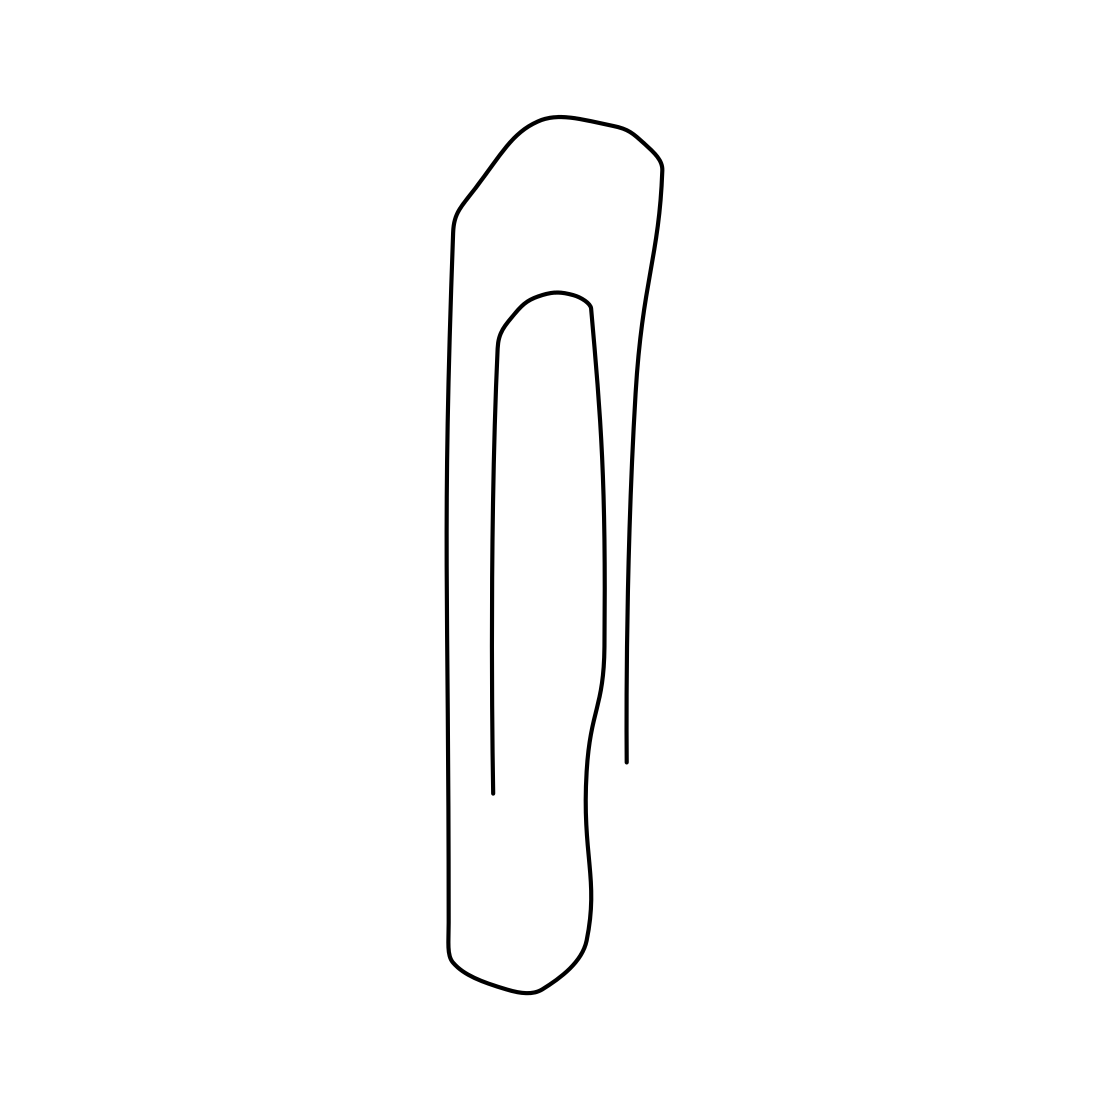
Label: paper clip